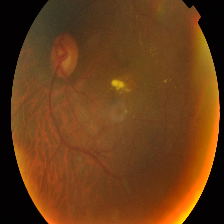
Diabetic retinopathy grade: Proliferative DR